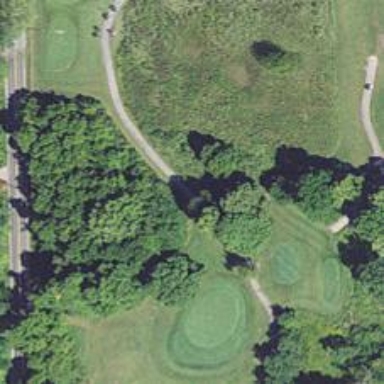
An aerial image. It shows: Footway that serves as golf path.